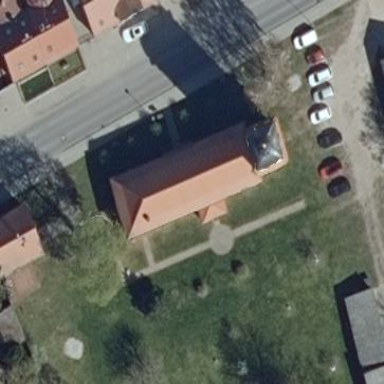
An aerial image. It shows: Church which is place of worship.